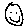
Label: smiley face